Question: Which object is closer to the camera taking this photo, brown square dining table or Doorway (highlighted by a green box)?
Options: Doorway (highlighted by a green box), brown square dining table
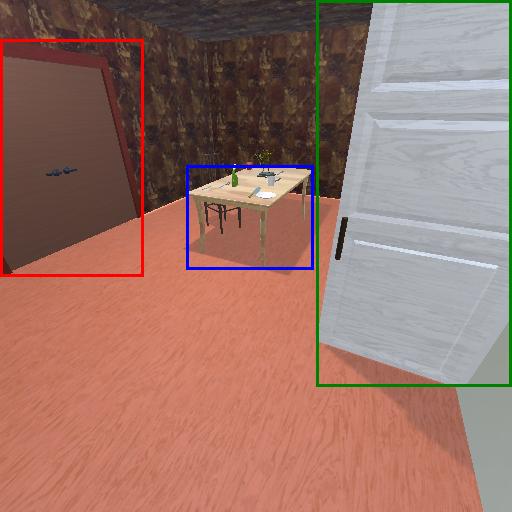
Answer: Doorway (highlighted by a green box)